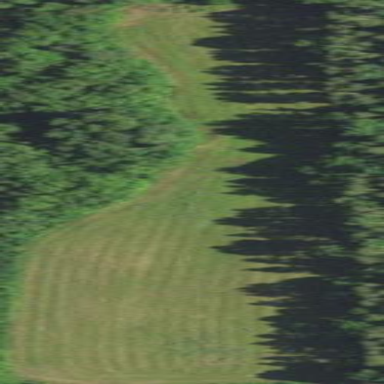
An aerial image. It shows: Wildlife opening within meadow area.